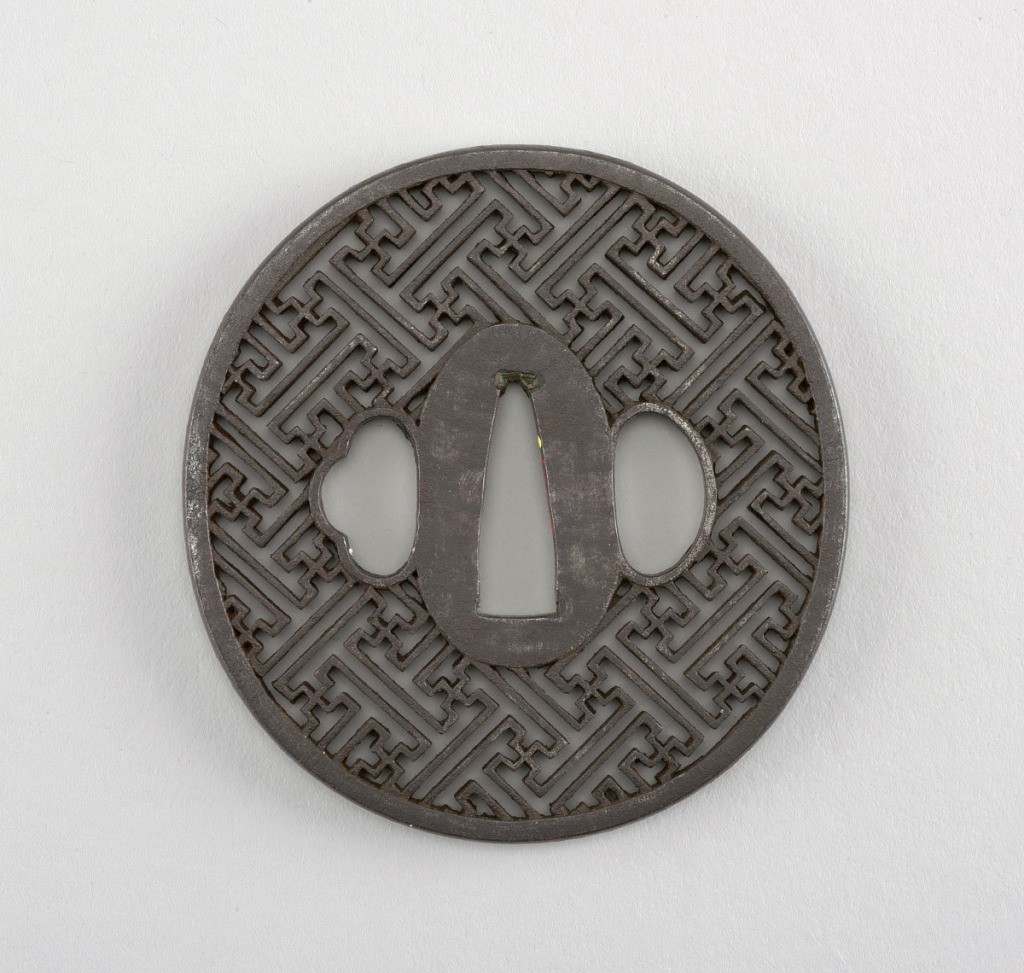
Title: Tsuba
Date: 1748–50
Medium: Tetsu
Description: Manji tsunagi: a conventional link pattern or diaper of "Manji" [the clock-wise swastika, a symbol of eternal happiness]